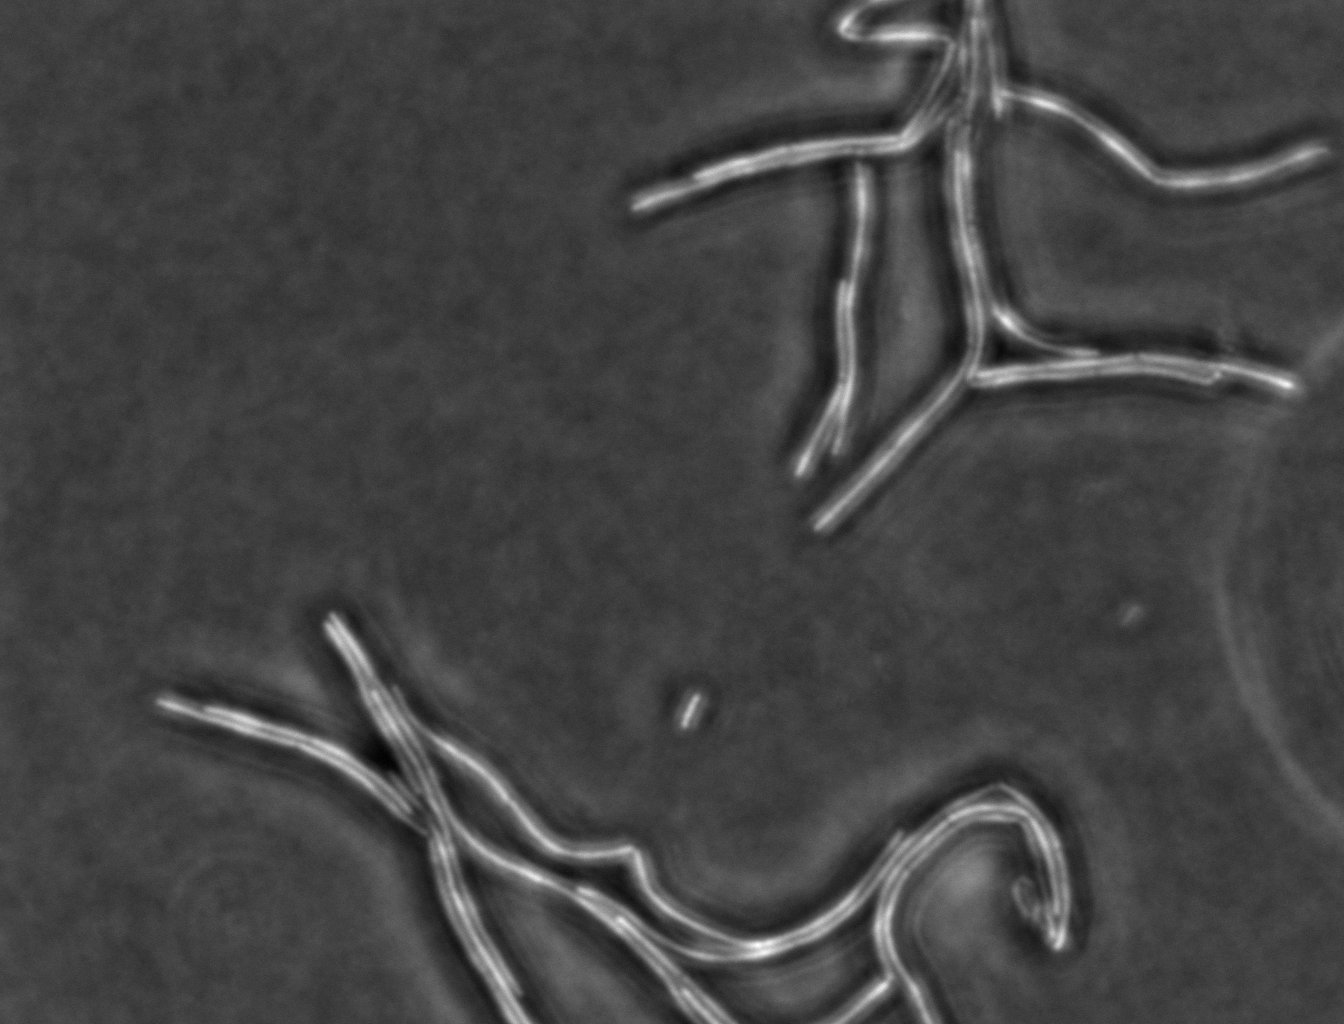
various_fewshot